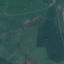
Land use / land cover: Pasture